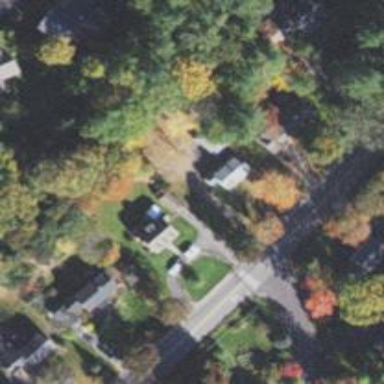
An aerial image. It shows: Driveway leading to service road.